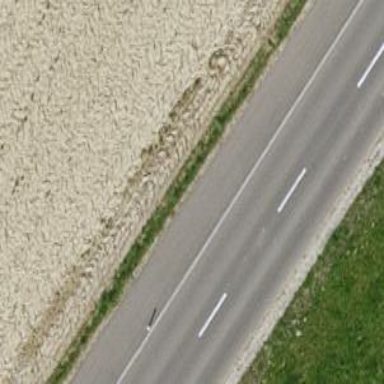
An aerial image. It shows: Paved tertiary road.